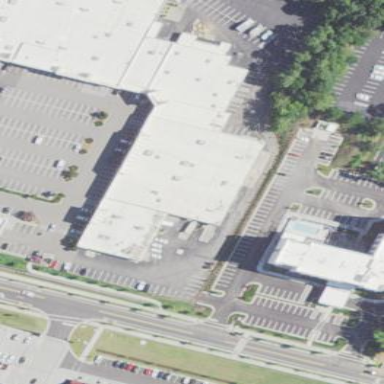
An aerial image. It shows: Commercial building housing department store.